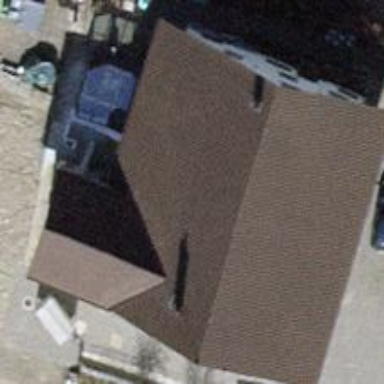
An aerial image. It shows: Gabled roofed house.